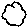
Label: cloud